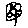
Label: flower